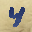
Label: 4